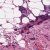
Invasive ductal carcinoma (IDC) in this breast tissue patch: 1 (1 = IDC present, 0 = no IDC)